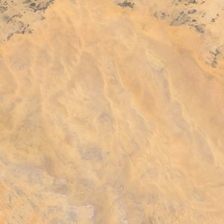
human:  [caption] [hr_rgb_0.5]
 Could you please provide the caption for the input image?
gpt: it is a piece of yellow desert .

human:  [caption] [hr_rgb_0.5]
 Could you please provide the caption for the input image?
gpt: it is a piece of yellow desert .

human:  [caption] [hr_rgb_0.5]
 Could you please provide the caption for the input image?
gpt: it is a piece of yellow desert .

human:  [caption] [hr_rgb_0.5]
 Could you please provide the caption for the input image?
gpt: it is a piece of yellow desert .

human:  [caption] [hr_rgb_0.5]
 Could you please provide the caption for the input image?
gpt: it is a piece of yellow desert .